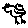
Label: bird